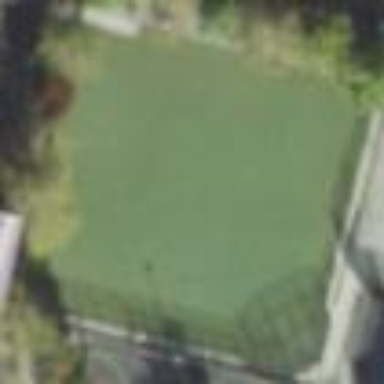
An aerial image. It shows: Artificial turf recreation ground.